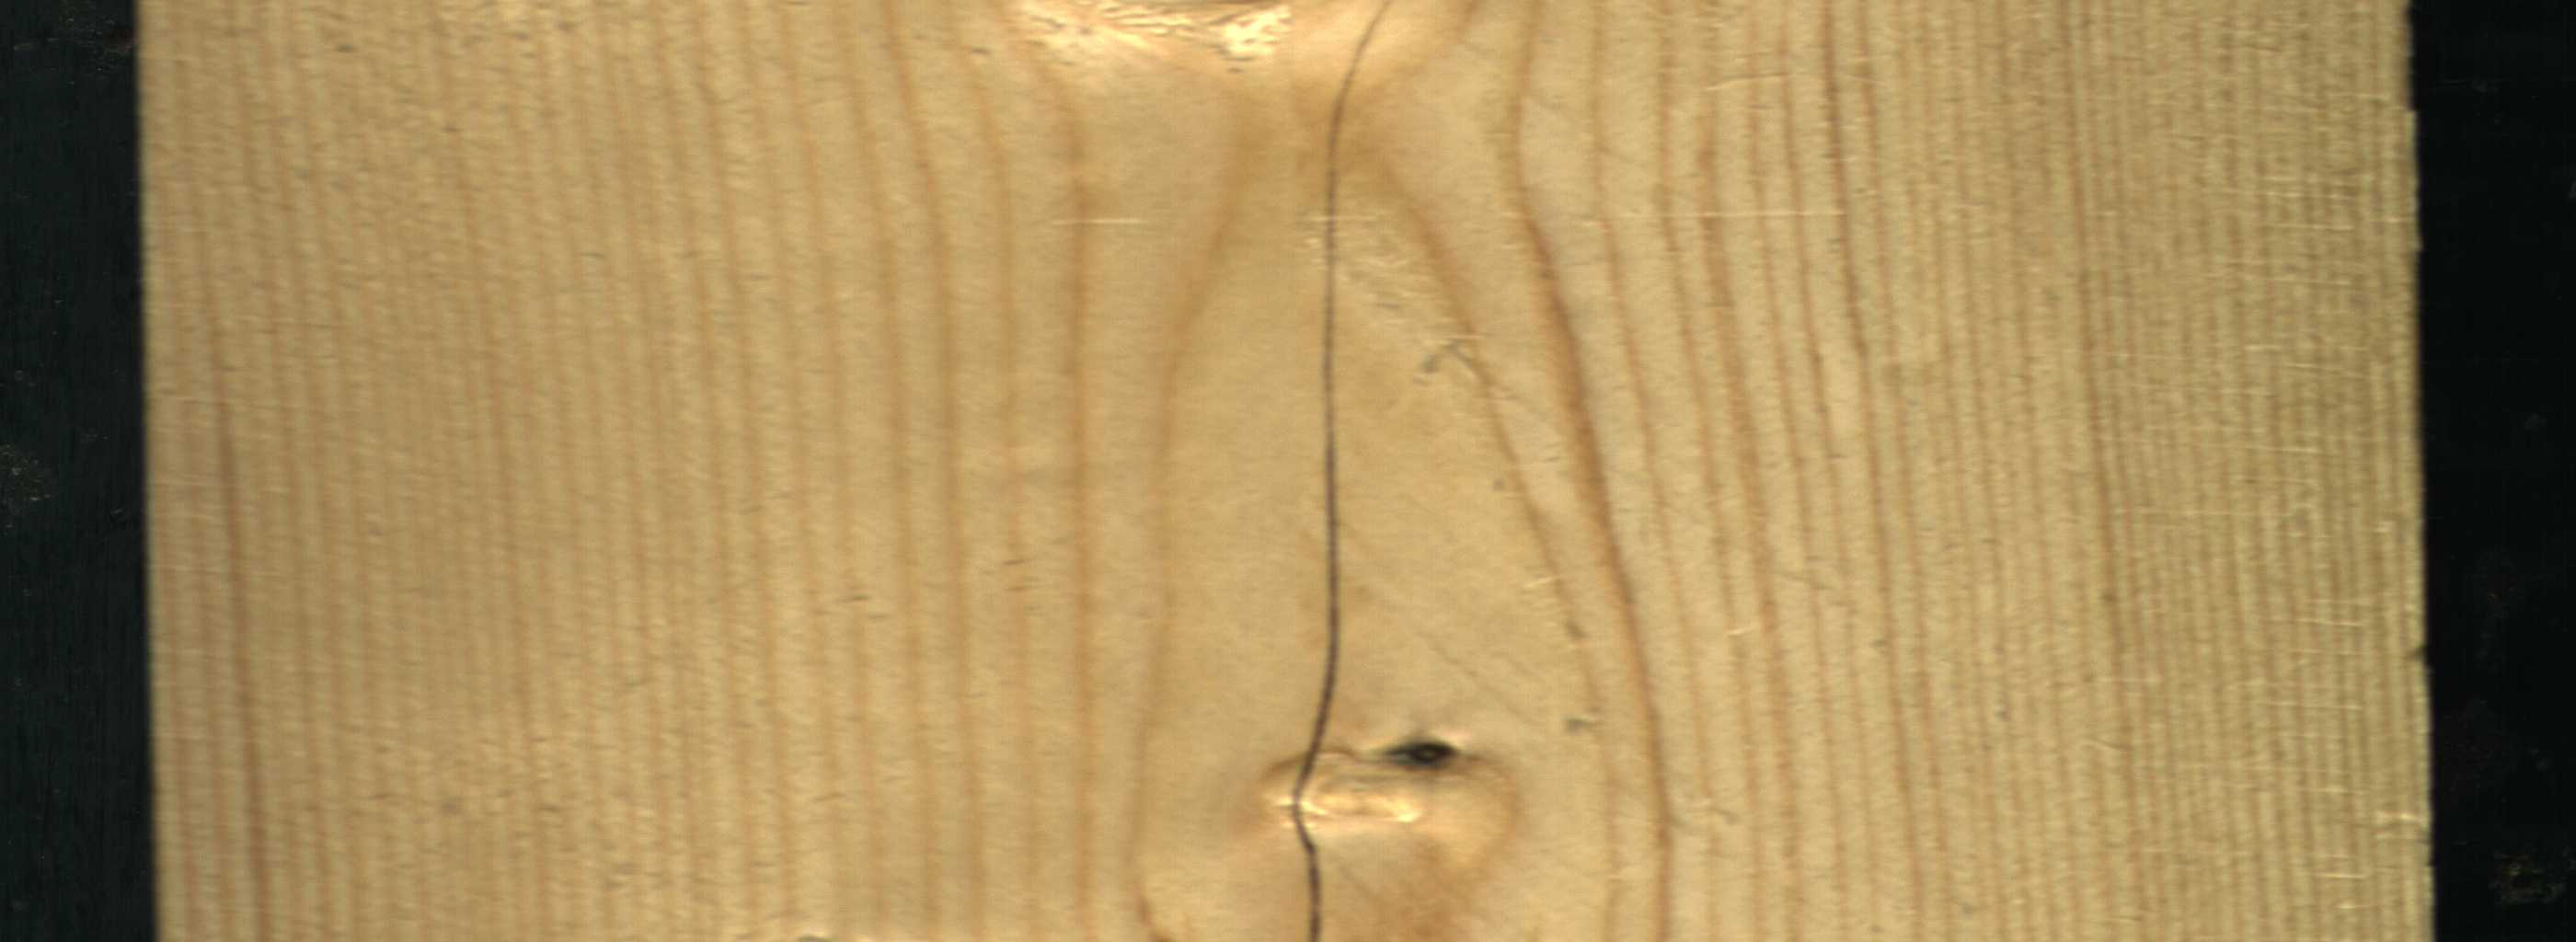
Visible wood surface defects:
Crack
Dead_Knot